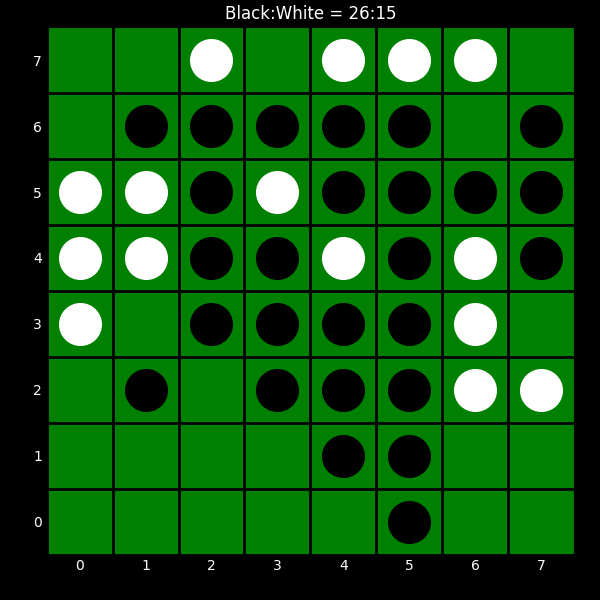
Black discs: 26
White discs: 15